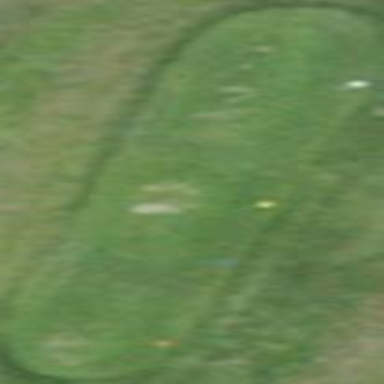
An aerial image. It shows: Grass area designated as golf tee.